Field crop: maize
Growth stage: 2
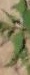
Species: atriplex